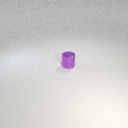
small purple metal cylinder